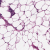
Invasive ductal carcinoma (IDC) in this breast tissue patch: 0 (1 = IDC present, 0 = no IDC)